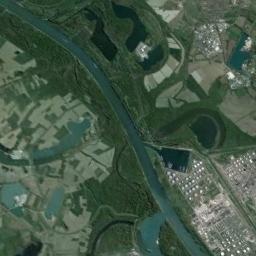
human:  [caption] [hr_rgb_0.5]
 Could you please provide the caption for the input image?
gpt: The river goes through  houses and the land divided into blocks of farms .

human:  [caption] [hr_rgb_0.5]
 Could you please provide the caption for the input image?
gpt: There are many trees around the river .

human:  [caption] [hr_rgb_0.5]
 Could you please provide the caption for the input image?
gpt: A curved light blue river with dark green and light green fields on both sides of the bank, Several blue lakes, And large buildings .

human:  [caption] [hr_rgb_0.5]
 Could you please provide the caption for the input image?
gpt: The blue river is flanked by some fields, Lakes and forests and some buildings are next to the river .

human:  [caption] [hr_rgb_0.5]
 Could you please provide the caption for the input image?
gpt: There are many buildings and farmlands near the river .